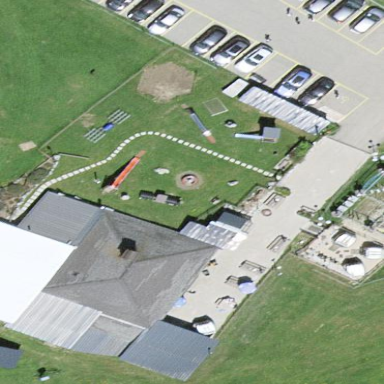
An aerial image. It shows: Playground area for leisure activities on the land.